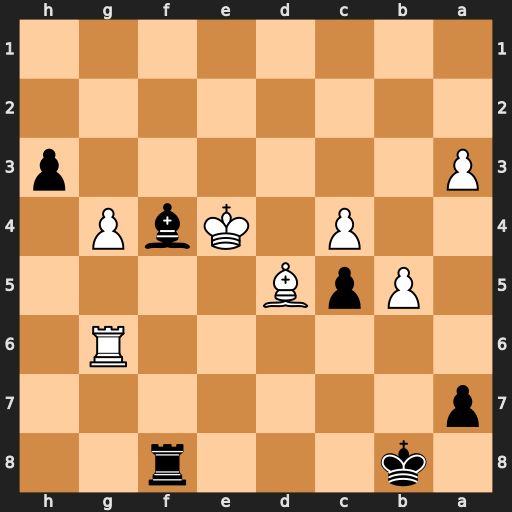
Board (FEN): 1k3r2/p7/6R1/1PpB4/2P1KbP1/P6p/8/8
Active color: b
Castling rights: -
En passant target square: -
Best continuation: h2 Kd3 Rd8 Ke2 Rxd5